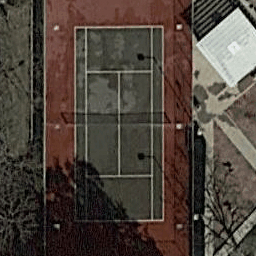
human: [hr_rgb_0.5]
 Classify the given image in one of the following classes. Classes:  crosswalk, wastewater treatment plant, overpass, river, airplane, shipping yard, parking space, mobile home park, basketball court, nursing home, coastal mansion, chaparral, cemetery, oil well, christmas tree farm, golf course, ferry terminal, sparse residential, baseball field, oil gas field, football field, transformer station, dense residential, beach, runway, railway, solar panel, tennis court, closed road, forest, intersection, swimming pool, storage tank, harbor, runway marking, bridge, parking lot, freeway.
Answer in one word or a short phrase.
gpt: tennis court